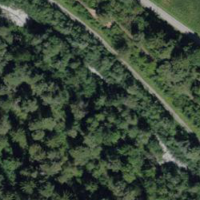
EUNIS habitat code: 41
Species observed at this site:
Hippocrepis emerus
Poecile palustris
Fragaria vesca